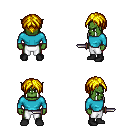
a pixel art fantasy rpg character, male body template, orc, green skin, teal long-sleeve shirt, white pants, blonde parted hairstyle, black shoes, dagger, four views (front, back, left, right), 2x2 character sprite sheet, small pixel art, hard edges, no anti-aliasing